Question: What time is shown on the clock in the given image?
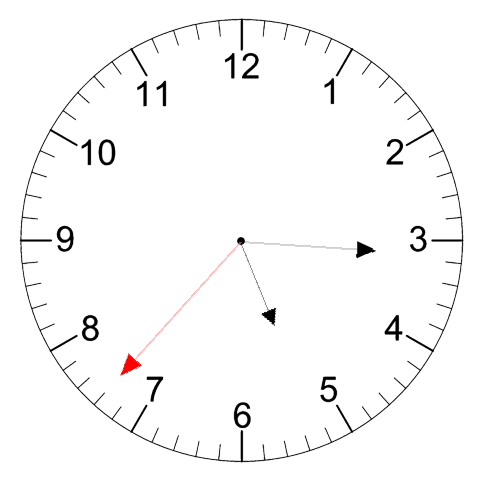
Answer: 05:15:37